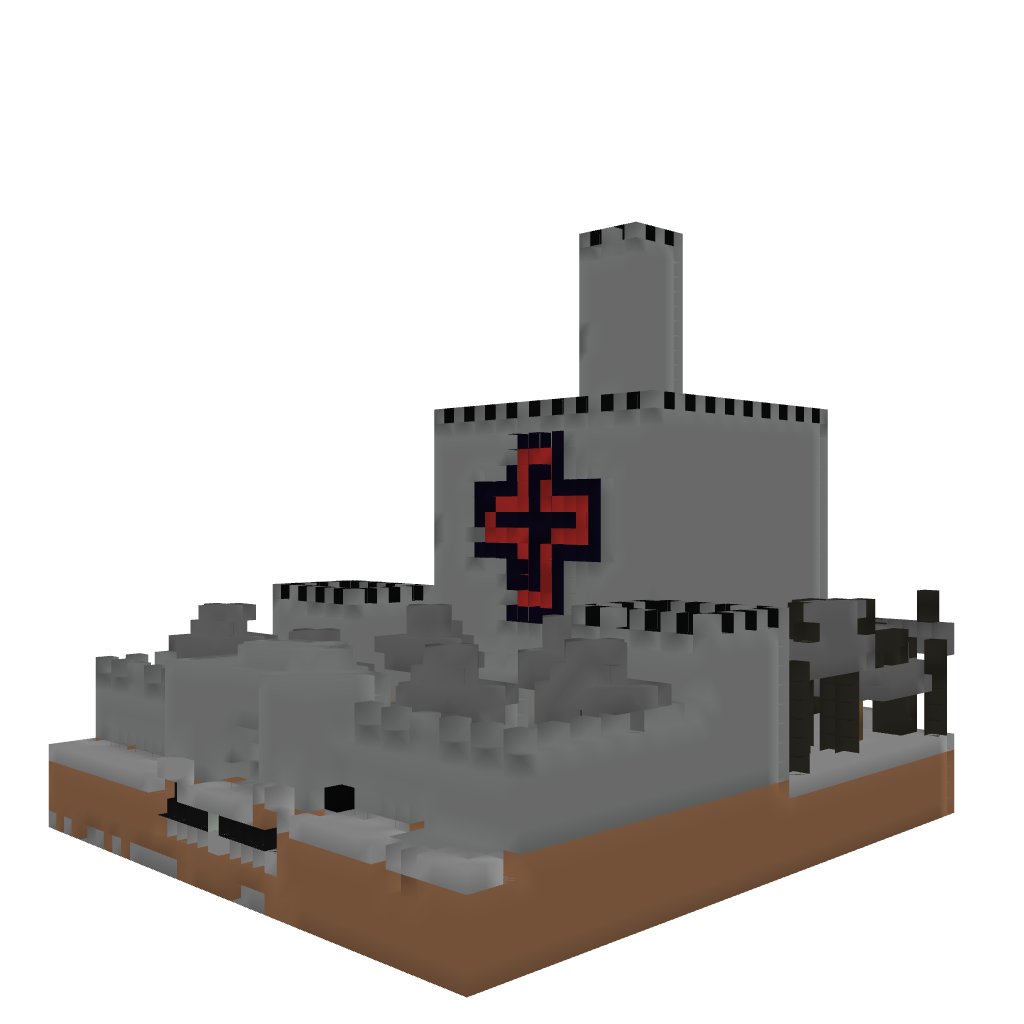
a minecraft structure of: castle 3